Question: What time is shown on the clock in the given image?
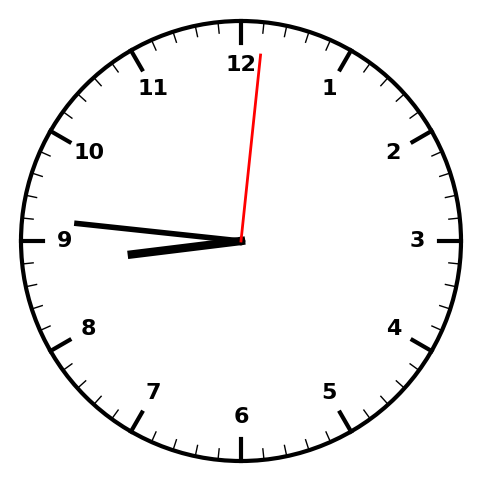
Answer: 08:46:01